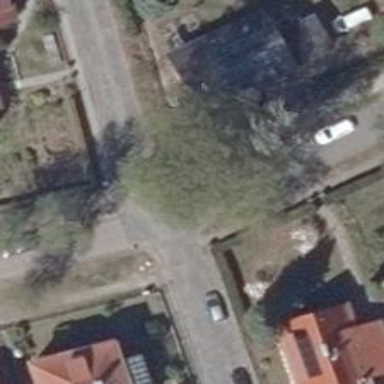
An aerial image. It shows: Smooth asphalt road in residential area.